Question: I am trying to create a crisp Java UI layout for a stand alone application. I know that JSwing is not the best UI, but it is what I have right now.
My UI currently looks like:

I want the text lined up, the buttons lined, up and the submit and status under all of them, stacked or parallel to each other.
My layout is currently like this:
'''
GroupLayout layout = new GroupLayout(getContentPane());
getContentPane().setLayout(layout);
layout.setAutoCreateGaps(true);
layout.setAutoCreateContainerGaps(true);
layout.setHorizontalGroup(layout.createSequentialGroup()
.addComponent(lbl_inputFile)
.addComponent(txt_inputFile)
.addComponent(btn_inputFile)
.addGroup(layout.createSequentialGroup()
.addComponent(lbl_searchTermFile)
.addComponent(txt_searchTermFile)
.addComponent(btn_searchTermFile))
.addGroup(layout.createSequentialGroup()
.addComponent(lbl_outputFile)
.addComponent(txt_outputFile)
.addComponent(btn_outputFile))
.addGroup(layout.createSequentialGroup()
.addComponent(btn_sumbit)
.addComponent(lbl_status))
);
layout.linkSize(SwingConstants.HORIZONTAL, btn_inputFile, btn_outputFile, btn_searchTermFile);
layout.setVerticalGroup(layout.createSequentialGroup()
.addGroup(layout.createParallelGroup(GroupLayout.Alignment.BASELINE)
.addComponent(lbl_inputFile)
.addComponent(txt_inputFile)
.addComponent(btn_inputFile))
.addGroup(layout.createParallelGroup(GroupLayout.Alignment.LEADING)
.addComponent(lbl_searchTermFile)
.addComponent(txt_searchTermFile)
.addComponent(btn_searchTermFile))
.addGroup(layout.createParallelGroup(GroupLayout.Alignment.LEADING)
.addComponent(lbl_outputFile)
.addComponent(txt_outputFile)
.addComponent(btn_outputFile))
.addGroup(layout.createParallelGroup(GroupLayout.Alignment.LEADING)
.addComponent(btn_sumbit)
.addComponent(lbl_status))
);
'''
Any ideas how to fulfill what I want?
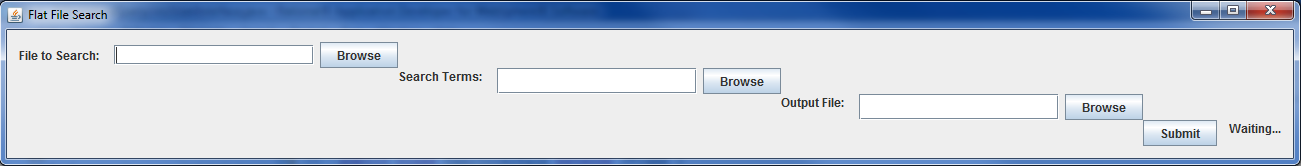
Answer: You can use MigLayout layout manager from <URL>
From this site you can download jar file miglayout-4.0-swing.jar for Swing, make it available in your projects classpath.
To give you an idea about how the layout manager works, below is the source code for the Quick Start
'''
JPanel panel = new JPanel(new MigLayout());
panel.add(firstNameLabel);
panel.add(firstNameTextField);
panel.add(lastNameLabel,"gap unrelated");
panel.add(lastNameTextField,"wrap");
panel.add(addressLabel);
panel.add(addressTextField,"span, grow");
'''
Above code produces following panel

If you are using eclipse, then u can use WindowBuilder plugin by Google ( <URL>. Its a GUI form designer also supports Swing and specially it contains build in support for MigLayout layout manager.
Following is screen shot of WindowBuilder open in eclipse